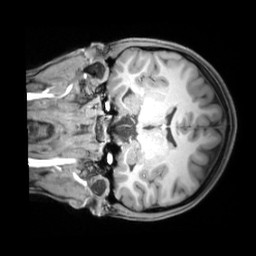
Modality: T1w
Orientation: coronal
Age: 24
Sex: female
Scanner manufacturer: siemens
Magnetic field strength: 3 T
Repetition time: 1.97 s
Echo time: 0.00206 s